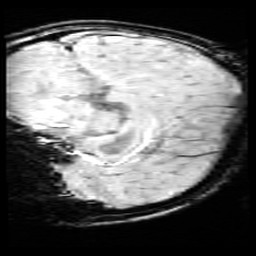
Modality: SWI
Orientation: sagittal
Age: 11
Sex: female
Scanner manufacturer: siemens
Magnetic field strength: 3 T
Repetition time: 0.027 s
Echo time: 0.02 s